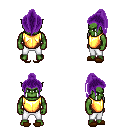
a pixel art fantasy rpg character, male body template, orc, green skin, gold chest armor, white pants, purple long topknot hairstyle, brown slippers, four views (front, back, left, right), 2x2 character sprite sheet, small pixel art, hard edges, no anti-aliasing